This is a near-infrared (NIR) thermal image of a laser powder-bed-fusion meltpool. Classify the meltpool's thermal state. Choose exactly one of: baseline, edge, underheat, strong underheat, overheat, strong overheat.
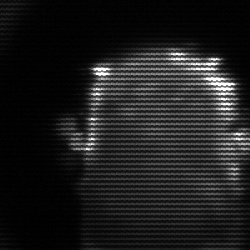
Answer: baseline